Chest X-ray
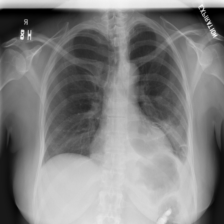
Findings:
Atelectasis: negative
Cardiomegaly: negative
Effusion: negative
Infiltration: negative
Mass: positive
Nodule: negative
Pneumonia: negative
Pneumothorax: negative
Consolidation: negative
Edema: negative
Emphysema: negative
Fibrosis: negative
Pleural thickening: negative
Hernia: negative